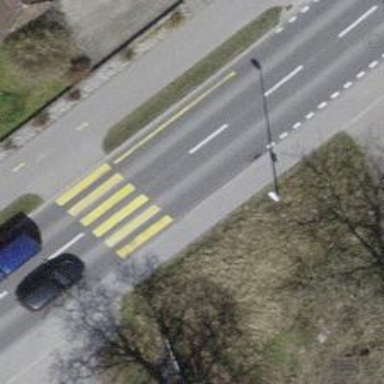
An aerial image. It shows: Kerb serving as barrier.